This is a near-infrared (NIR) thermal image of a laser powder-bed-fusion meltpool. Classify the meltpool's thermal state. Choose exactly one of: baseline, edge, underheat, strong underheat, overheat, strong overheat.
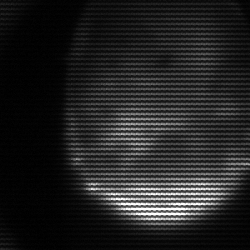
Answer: edge